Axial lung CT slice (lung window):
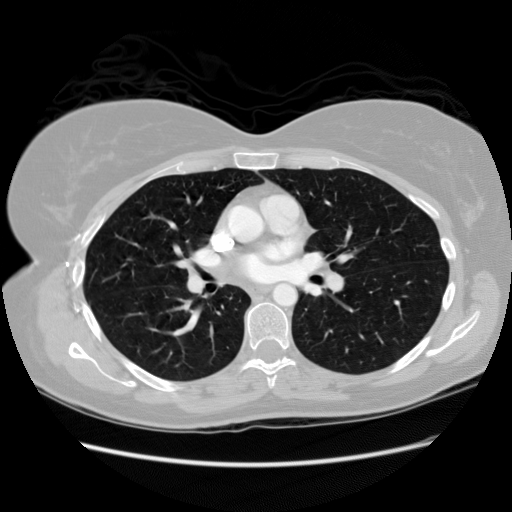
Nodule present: no